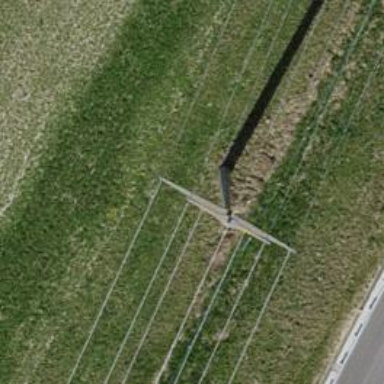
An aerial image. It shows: Power line in the image.